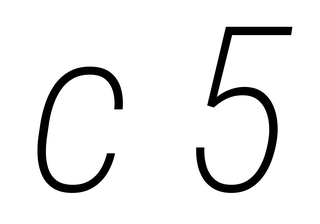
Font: Roboto-Italic_Condensed_ExtraLight_Italic